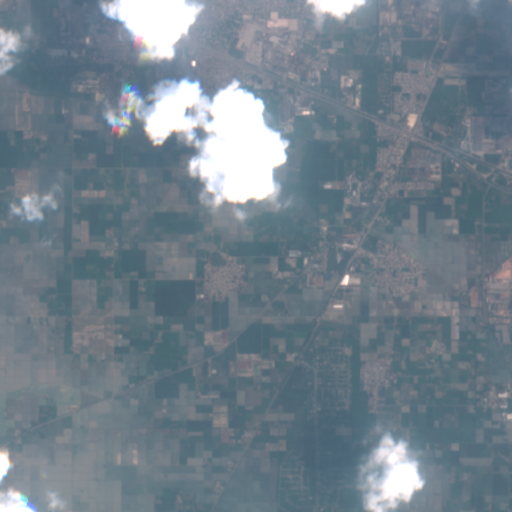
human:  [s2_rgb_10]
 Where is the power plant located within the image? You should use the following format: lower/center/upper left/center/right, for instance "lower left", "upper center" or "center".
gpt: The power plant is located in the upper right of the image.
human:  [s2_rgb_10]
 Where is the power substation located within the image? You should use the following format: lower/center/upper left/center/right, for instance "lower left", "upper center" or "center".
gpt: The power substation is located in the upper right of the image.
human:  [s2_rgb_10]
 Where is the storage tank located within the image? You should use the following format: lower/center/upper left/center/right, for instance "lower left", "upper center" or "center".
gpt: The storage tank is located in the upper right of the image.
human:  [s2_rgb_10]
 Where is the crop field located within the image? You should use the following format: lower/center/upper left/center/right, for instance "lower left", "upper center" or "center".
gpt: There is no crop field in the image.